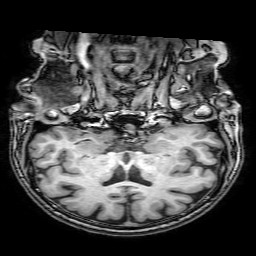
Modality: T1w
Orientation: sagittal
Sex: female
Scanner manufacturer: philips
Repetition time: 0.008175 s
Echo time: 0.00376 s